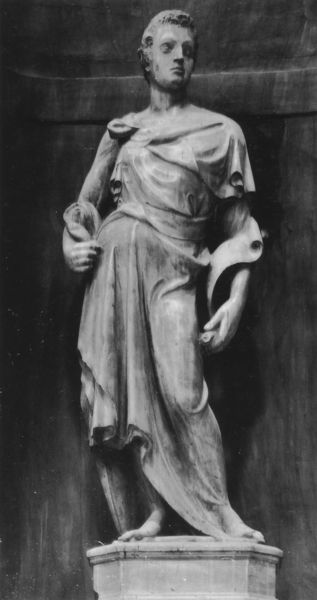
Titel: Jesaias
Künstler: Nanni di Banco
Standort: Florenz, Dom (EU - I - Toskana)
Schlagwörter: hand, kopf, körper, mann, umhang, frau, grau, marmor, mund, nase, blick, tuch, rock, arm, arme, augen, falten, gesicht, sockel, stehen, stein, hals, hände, figur, gewand, mantel, pose, stehend, schulter, skulptur, statue, kontrapost, plastik, fein, foto, barfuss, nische, stolz, schwarzweiß, jüngling, hüfte, antik, manierismus, toga, mantie, maskulin, schriftrolle, spielbein, standbein, serpentinata